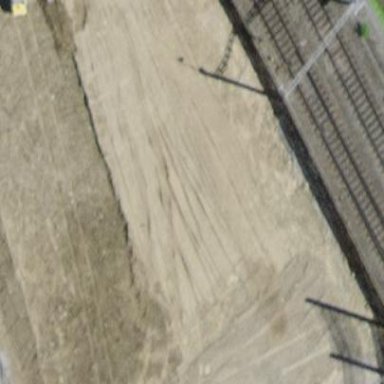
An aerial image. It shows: Close-up view of roof of building.